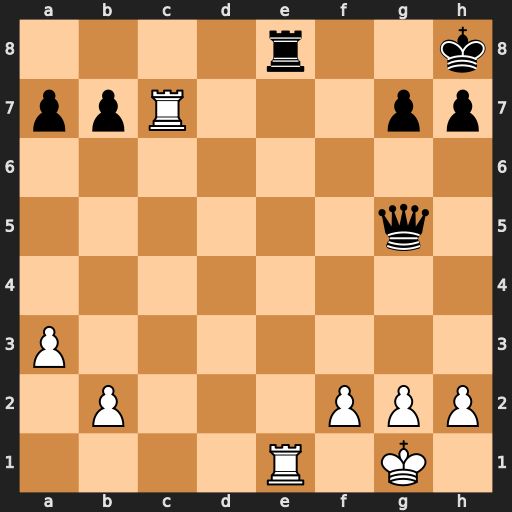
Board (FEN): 4r2k/ppR3pp/8/6q1/8/P7/1P3PPP/4R1K1
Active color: w
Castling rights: -
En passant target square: -
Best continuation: Rxe8#